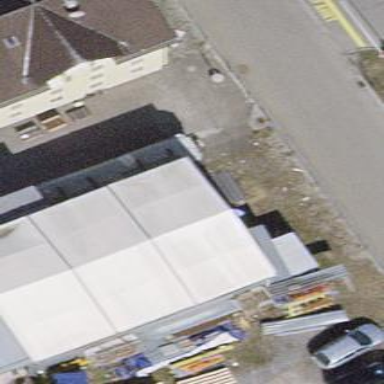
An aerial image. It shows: Part of building is shown in the image.